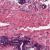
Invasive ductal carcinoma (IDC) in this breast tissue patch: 0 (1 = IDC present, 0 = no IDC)